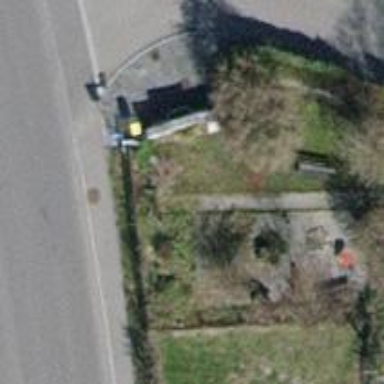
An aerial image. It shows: Post box.